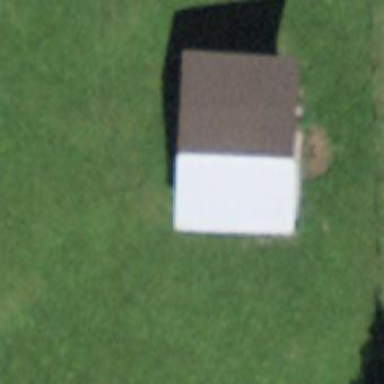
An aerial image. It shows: Rural barn.